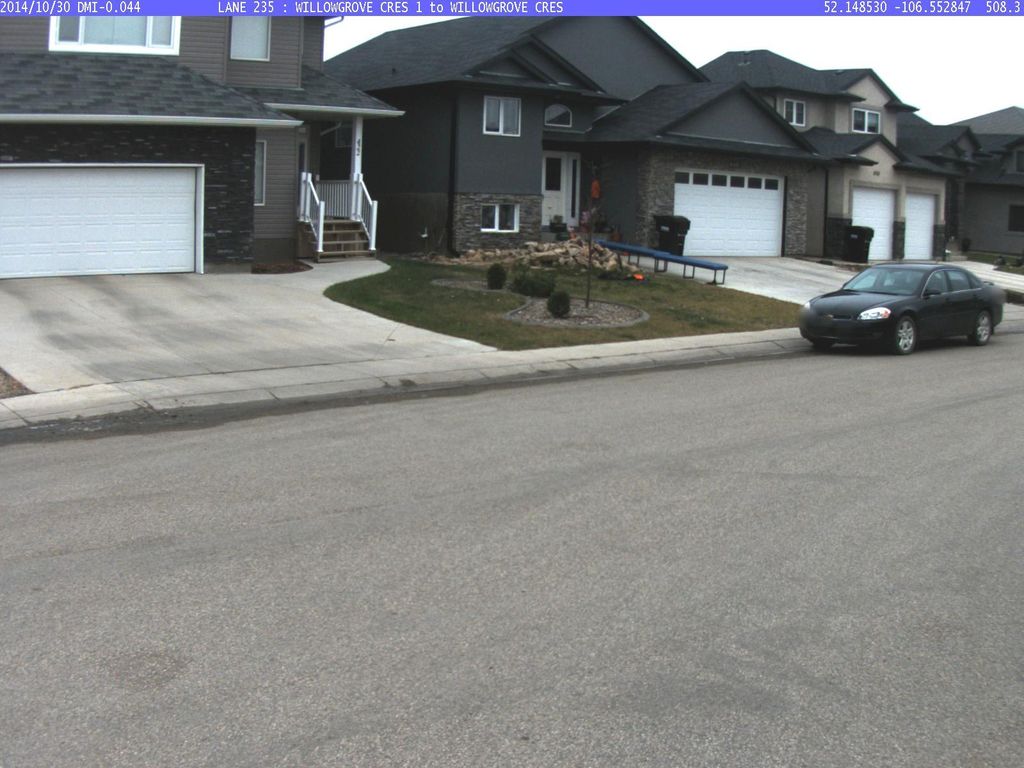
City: saskatoon